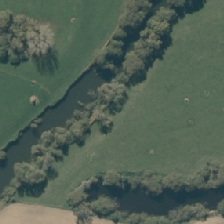
Land cover: shortrotation_cropland